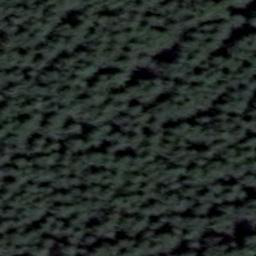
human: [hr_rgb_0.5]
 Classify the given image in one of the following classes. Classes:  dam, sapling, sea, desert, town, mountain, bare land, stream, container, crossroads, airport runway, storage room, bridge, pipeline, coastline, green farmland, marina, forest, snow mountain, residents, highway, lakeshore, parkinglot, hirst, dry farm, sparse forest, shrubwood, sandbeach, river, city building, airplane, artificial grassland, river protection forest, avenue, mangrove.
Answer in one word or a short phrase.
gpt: forest